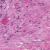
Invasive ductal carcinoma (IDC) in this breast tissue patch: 0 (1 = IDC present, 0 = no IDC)